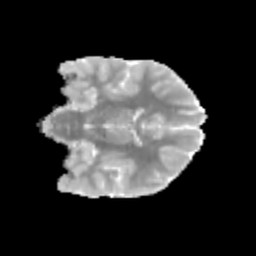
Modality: MD
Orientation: coronal
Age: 12
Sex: male
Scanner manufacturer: siemens
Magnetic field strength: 3 T
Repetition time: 3.8 s
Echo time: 0.07 s